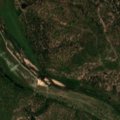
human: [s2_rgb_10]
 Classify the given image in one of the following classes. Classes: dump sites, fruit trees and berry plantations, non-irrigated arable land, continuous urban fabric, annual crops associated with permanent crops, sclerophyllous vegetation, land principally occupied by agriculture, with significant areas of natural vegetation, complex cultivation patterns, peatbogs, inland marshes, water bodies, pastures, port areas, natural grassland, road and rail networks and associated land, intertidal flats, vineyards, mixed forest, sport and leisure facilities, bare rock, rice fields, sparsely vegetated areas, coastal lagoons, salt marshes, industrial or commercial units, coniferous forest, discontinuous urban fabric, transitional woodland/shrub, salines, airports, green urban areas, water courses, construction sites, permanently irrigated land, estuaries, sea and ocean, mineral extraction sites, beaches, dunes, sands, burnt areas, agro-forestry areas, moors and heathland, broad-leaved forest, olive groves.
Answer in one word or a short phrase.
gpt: non-irrigated arable land, permanently irrigated land, agro-forestry areas, broad-leaved forest